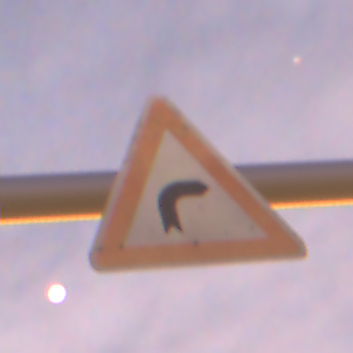
Verkehrszeichen: KurveRechts
Umgebung: Outdoor, Suburban
Tageszeit: Night
Wetter: PartlyCloudy
Licht: Artificial
Jahreszeit: NotSpecified
Kontrast: HighContrast